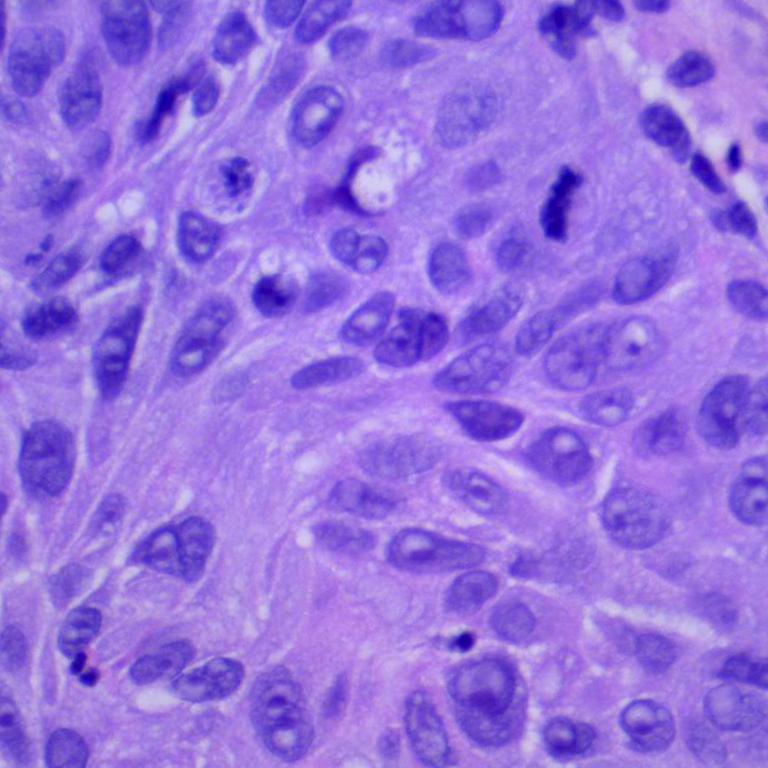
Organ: lung
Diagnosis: squamous carcinomas